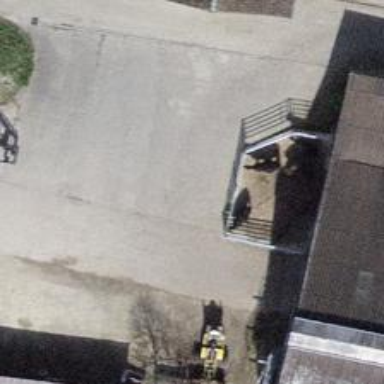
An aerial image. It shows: Farm shop.